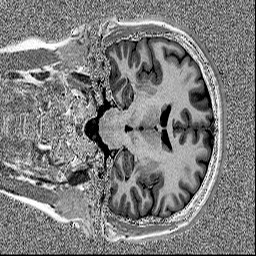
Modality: MP2RAGE
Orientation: coronal
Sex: female